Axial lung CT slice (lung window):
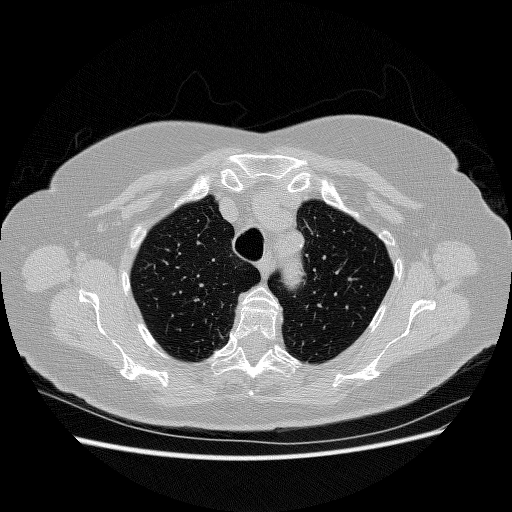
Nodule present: no